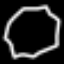
Label: octagon